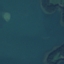
Land use / land cover: SeaLake